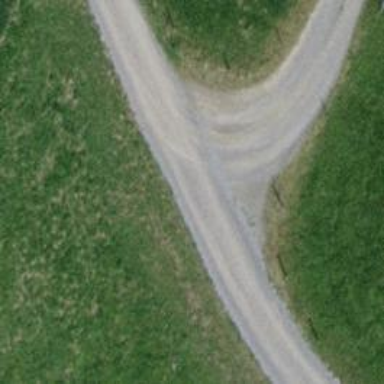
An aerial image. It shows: Track with pebblestone surface. The track type is grade2.